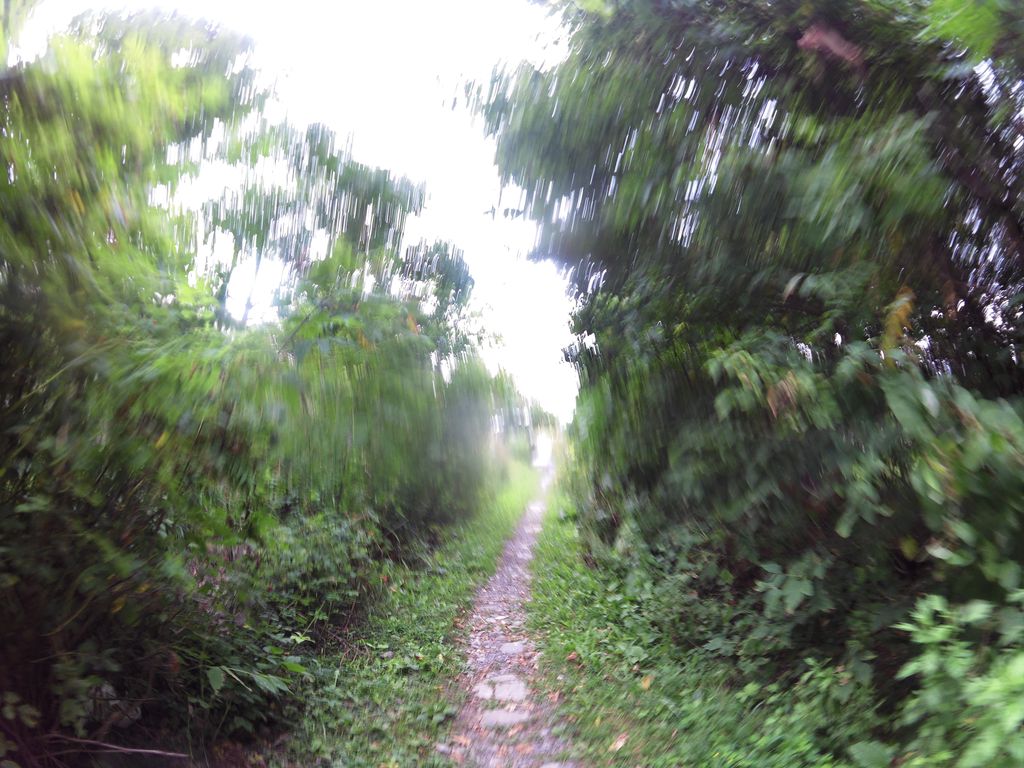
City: ottawa-gatineau